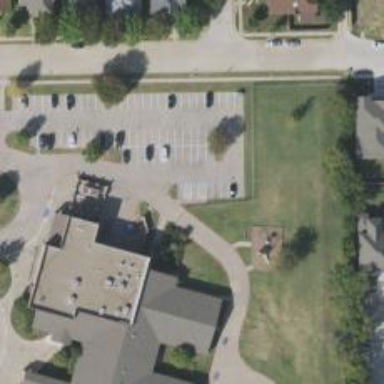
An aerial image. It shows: Parking space.